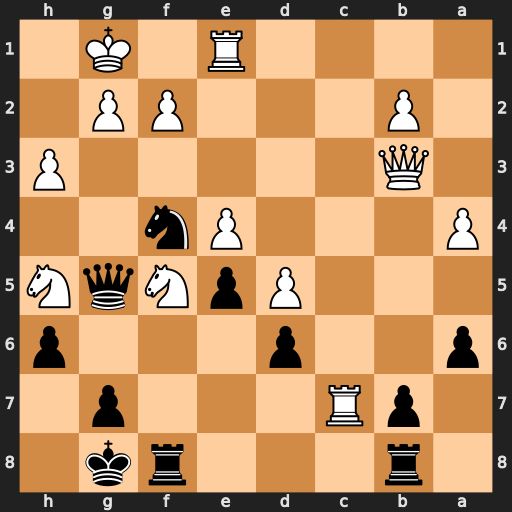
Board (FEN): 1r3rk1/1pR3p1/p2p3p/3PpNqN/P3Pn2/1Q5P/1P3PP1/4R1K1
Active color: b
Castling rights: -
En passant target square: -
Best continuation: Qxg2#